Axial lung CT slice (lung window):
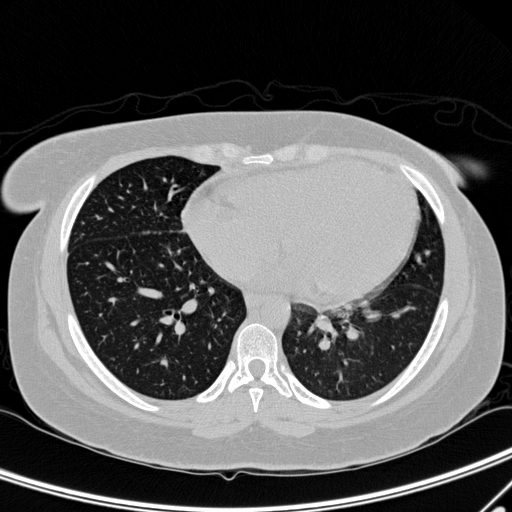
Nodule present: no